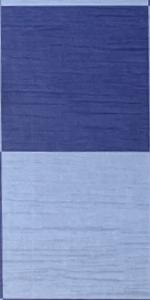
Label: Empty